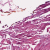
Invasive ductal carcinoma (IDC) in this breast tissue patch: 0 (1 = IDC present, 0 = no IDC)